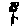
Label: flower